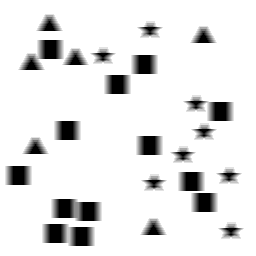
Squares: 13
Triangles: 6
Stars: 8
Total shapes: 27